Brain MRI, modality: ceT1
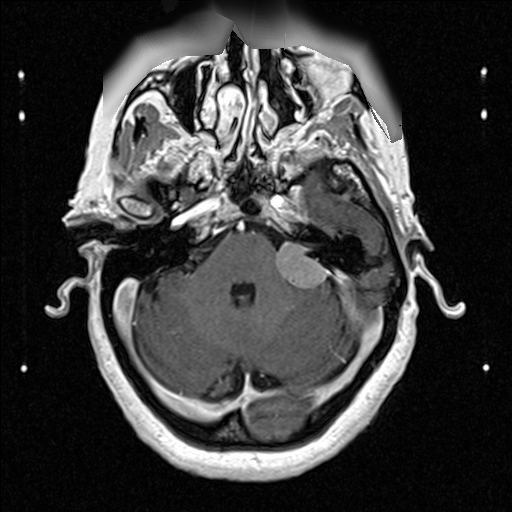